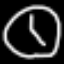
Label: clock